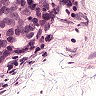
Metastatic tissue present: yes